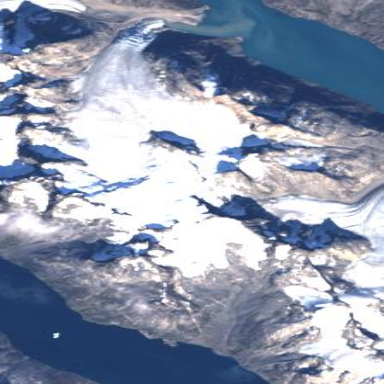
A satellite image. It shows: Stunning view of glacier.